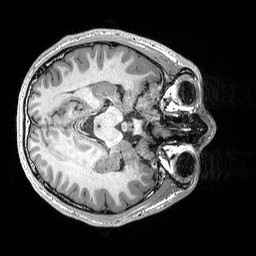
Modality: T1w
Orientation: axial
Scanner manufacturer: siemens
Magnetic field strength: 3 T
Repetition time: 2.3 s
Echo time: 0.00298 s